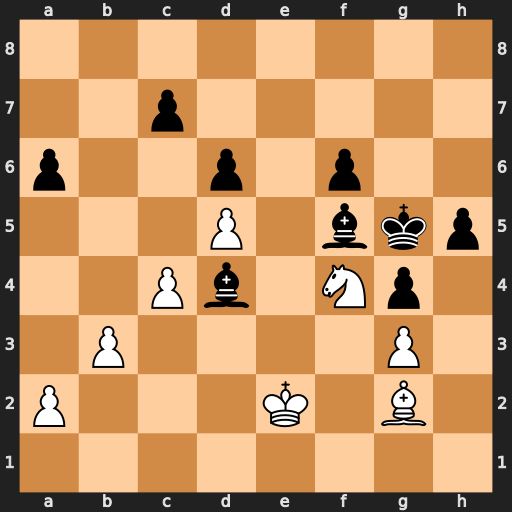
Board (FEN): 8/2p5/p2p1p2/3P1bkp/2Pb1Np1/1P4P1/P3K1B1/8
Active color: w
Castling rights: -
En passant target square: -
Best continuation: Ne6+ Kg6 Nxd4